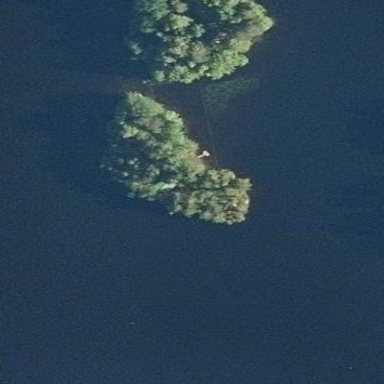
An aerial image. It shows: Islet surrounded by woodland.